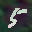
Label: 5